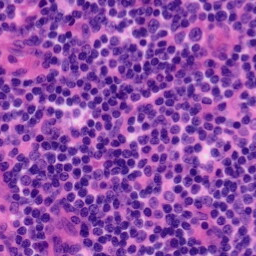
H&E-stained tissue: Tonsil